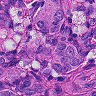
Metastatic tissue present: yes